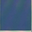
Piece: xx